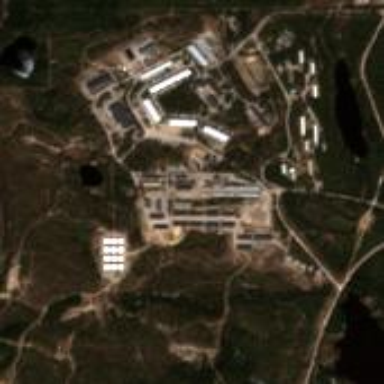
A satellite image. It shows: Military base.